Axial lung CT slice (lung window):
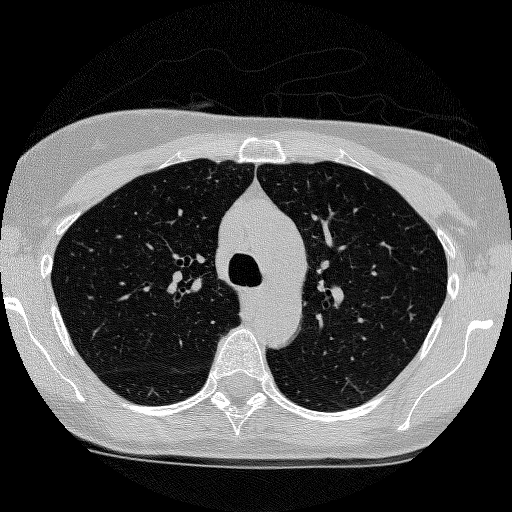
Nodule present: no